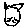
Label: cat